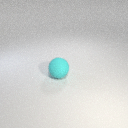
large cyan rubber sphere